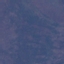
Land use / land cover: HerbaceousVegetation